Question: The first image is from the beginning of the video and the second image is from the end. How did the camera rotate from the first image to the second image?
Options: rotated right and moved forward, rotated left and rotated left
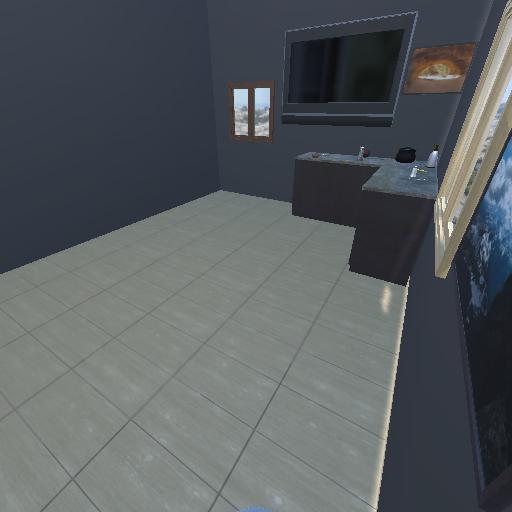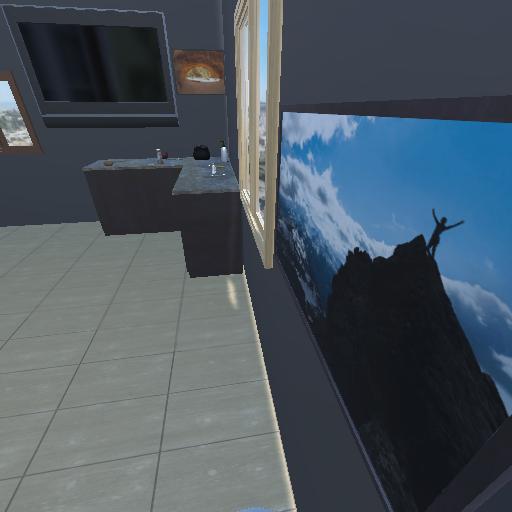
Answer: rotated right and moved forward